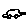
Label: car